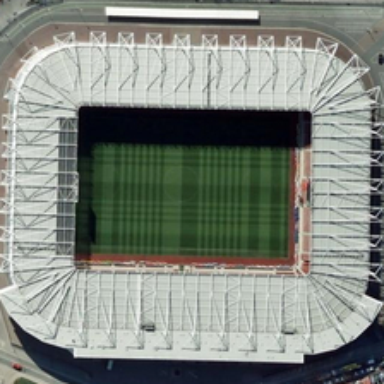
Some cars are near a large stadium .